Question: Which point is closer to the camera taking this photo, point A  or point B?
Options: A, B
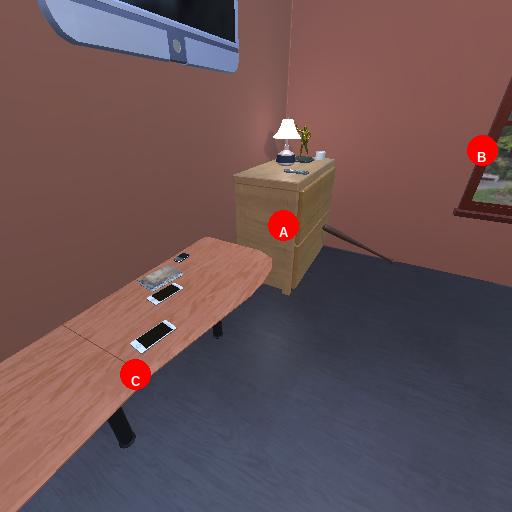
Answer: A